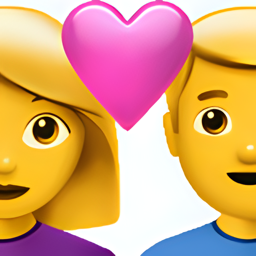
Name: couple with heart woman man
Emoji: 👩‍❤️‍👨
Group: People & Body
Sub-group: family